Question: So as it mentioned in <URL>, in order to add dependency to top level gradle, this is what should be done:
.
But as you see in the picture it failed to build the gradle and it gives me that error. The structure of project level gradle is also changed to <URL> in .
How should I add Mapbox dependencies to my project?
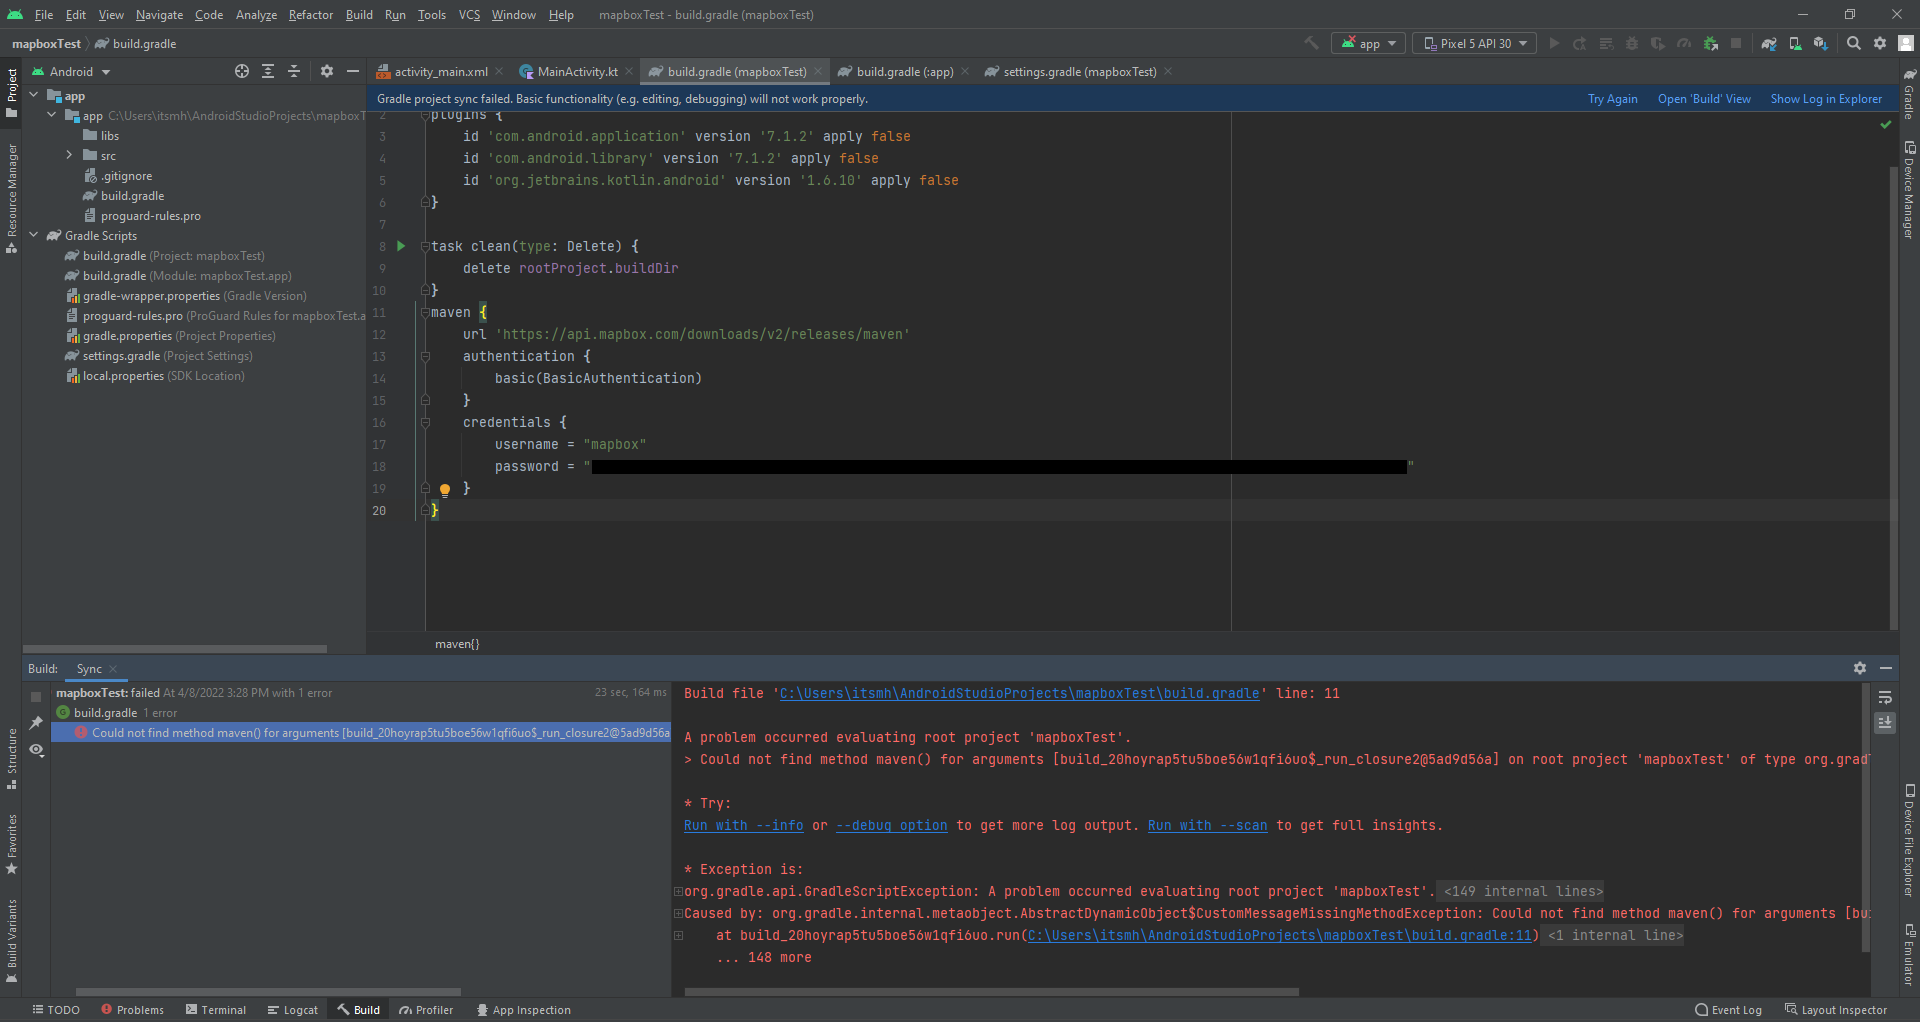
Answer: Mapbox dependency should be added into settings.gradle file.
It can be seen <URL>.
'''
dependencyResolutionManagement {
repositoriesMode.set(RepositoriesMode.FAIL_ON_PROJECT_REPOS)
repositories {
google()
mavenCentral()
//For Mapbox
maven {
url 'https://api.mapbox.com/downloads/v2/releases/maven'
authentication {
basic(BasicAuthentication)
}
credentials {
// Do not change the username below.
// This should always be 'mapbox' (not your username).
username = 'mapbox'
// Use the secret token you stored in gradle.properties as the password
password = "<your secret api key>"
}
}
}
}
'''